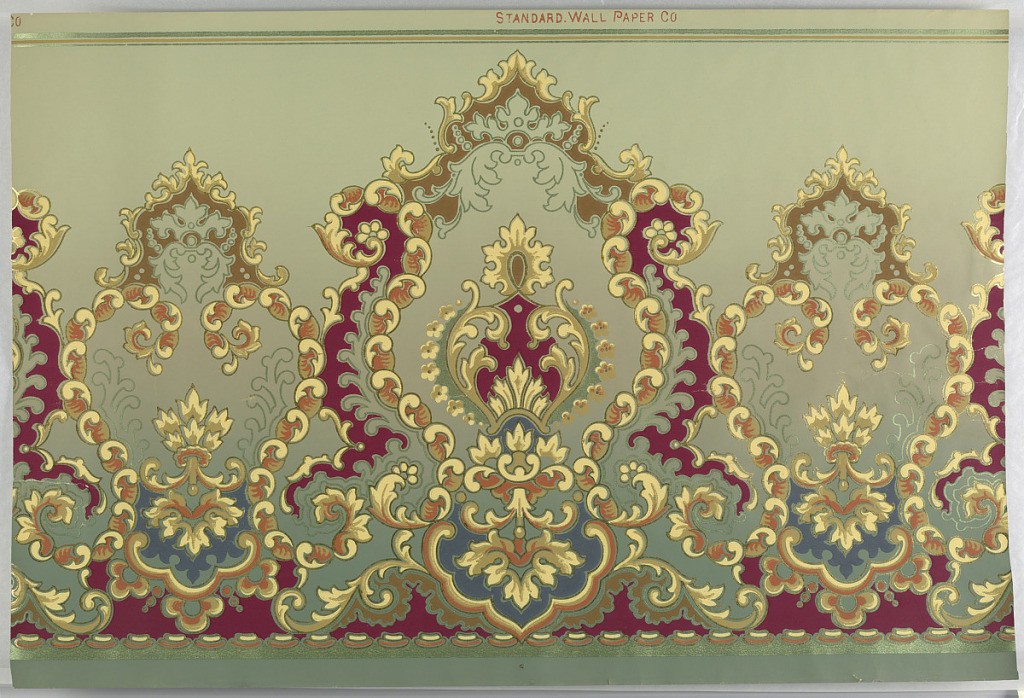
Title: Frieze
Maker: Standard Wall-Paper Company, Standard Wall-Paper Company, Sandy Hill, New York
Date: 1890–1920
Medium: Machine-printed
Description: Large medallion design in burgundy, pale yellow, terracotta, beige and dark blue with gold outline on graduated green background.